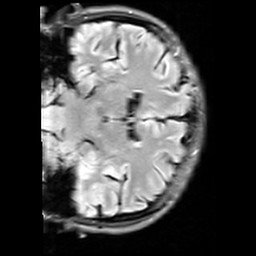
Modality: FLAIR
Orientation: coronal
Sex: female
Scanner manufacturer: siemens
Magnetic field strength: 3 T
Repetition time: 10 s
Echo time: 0.09 s